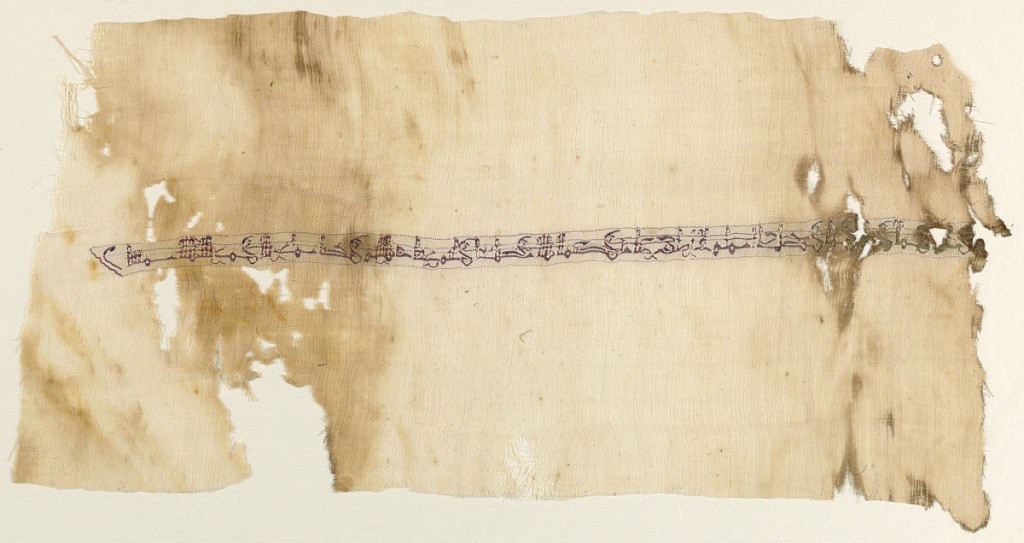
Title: Tiraz fragment
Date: ca. 1000
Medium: silk, linen Technique: slit and eccentric tapestry
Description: Section of natural linen loosely woven plain cloth with narrow horizontal inscription band of delicate small Kufic lettering in faded red silk wefts on background of linen wefts. Fatimid period.